Field crop: tomato
Growth stage: 2
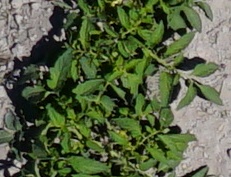
Species: tomato